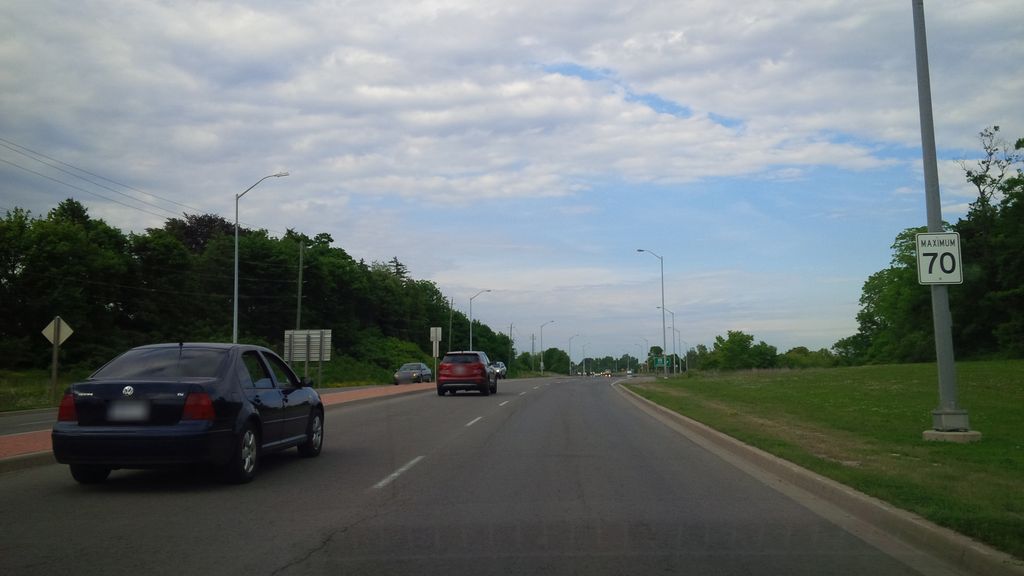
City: hamilton